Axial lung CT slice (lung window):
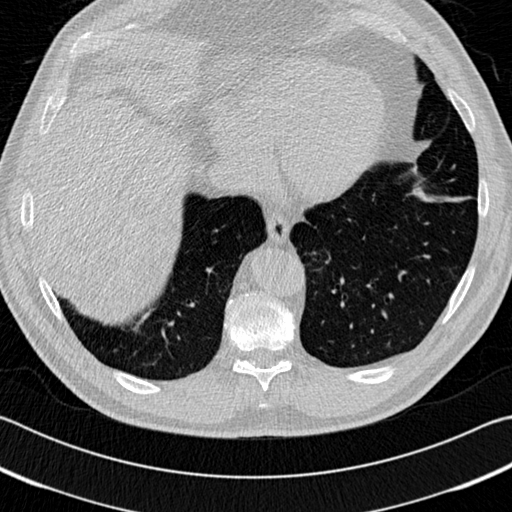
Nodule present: no